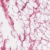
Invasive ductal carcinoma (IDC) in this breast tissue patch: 0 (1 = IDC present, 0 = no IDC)